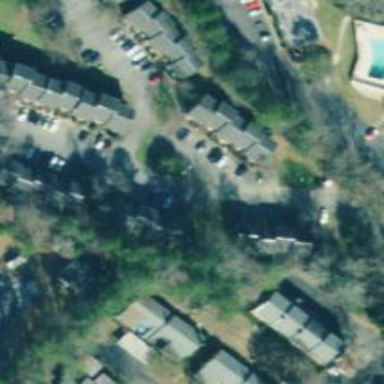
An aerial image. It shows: Residential road.